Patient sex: M
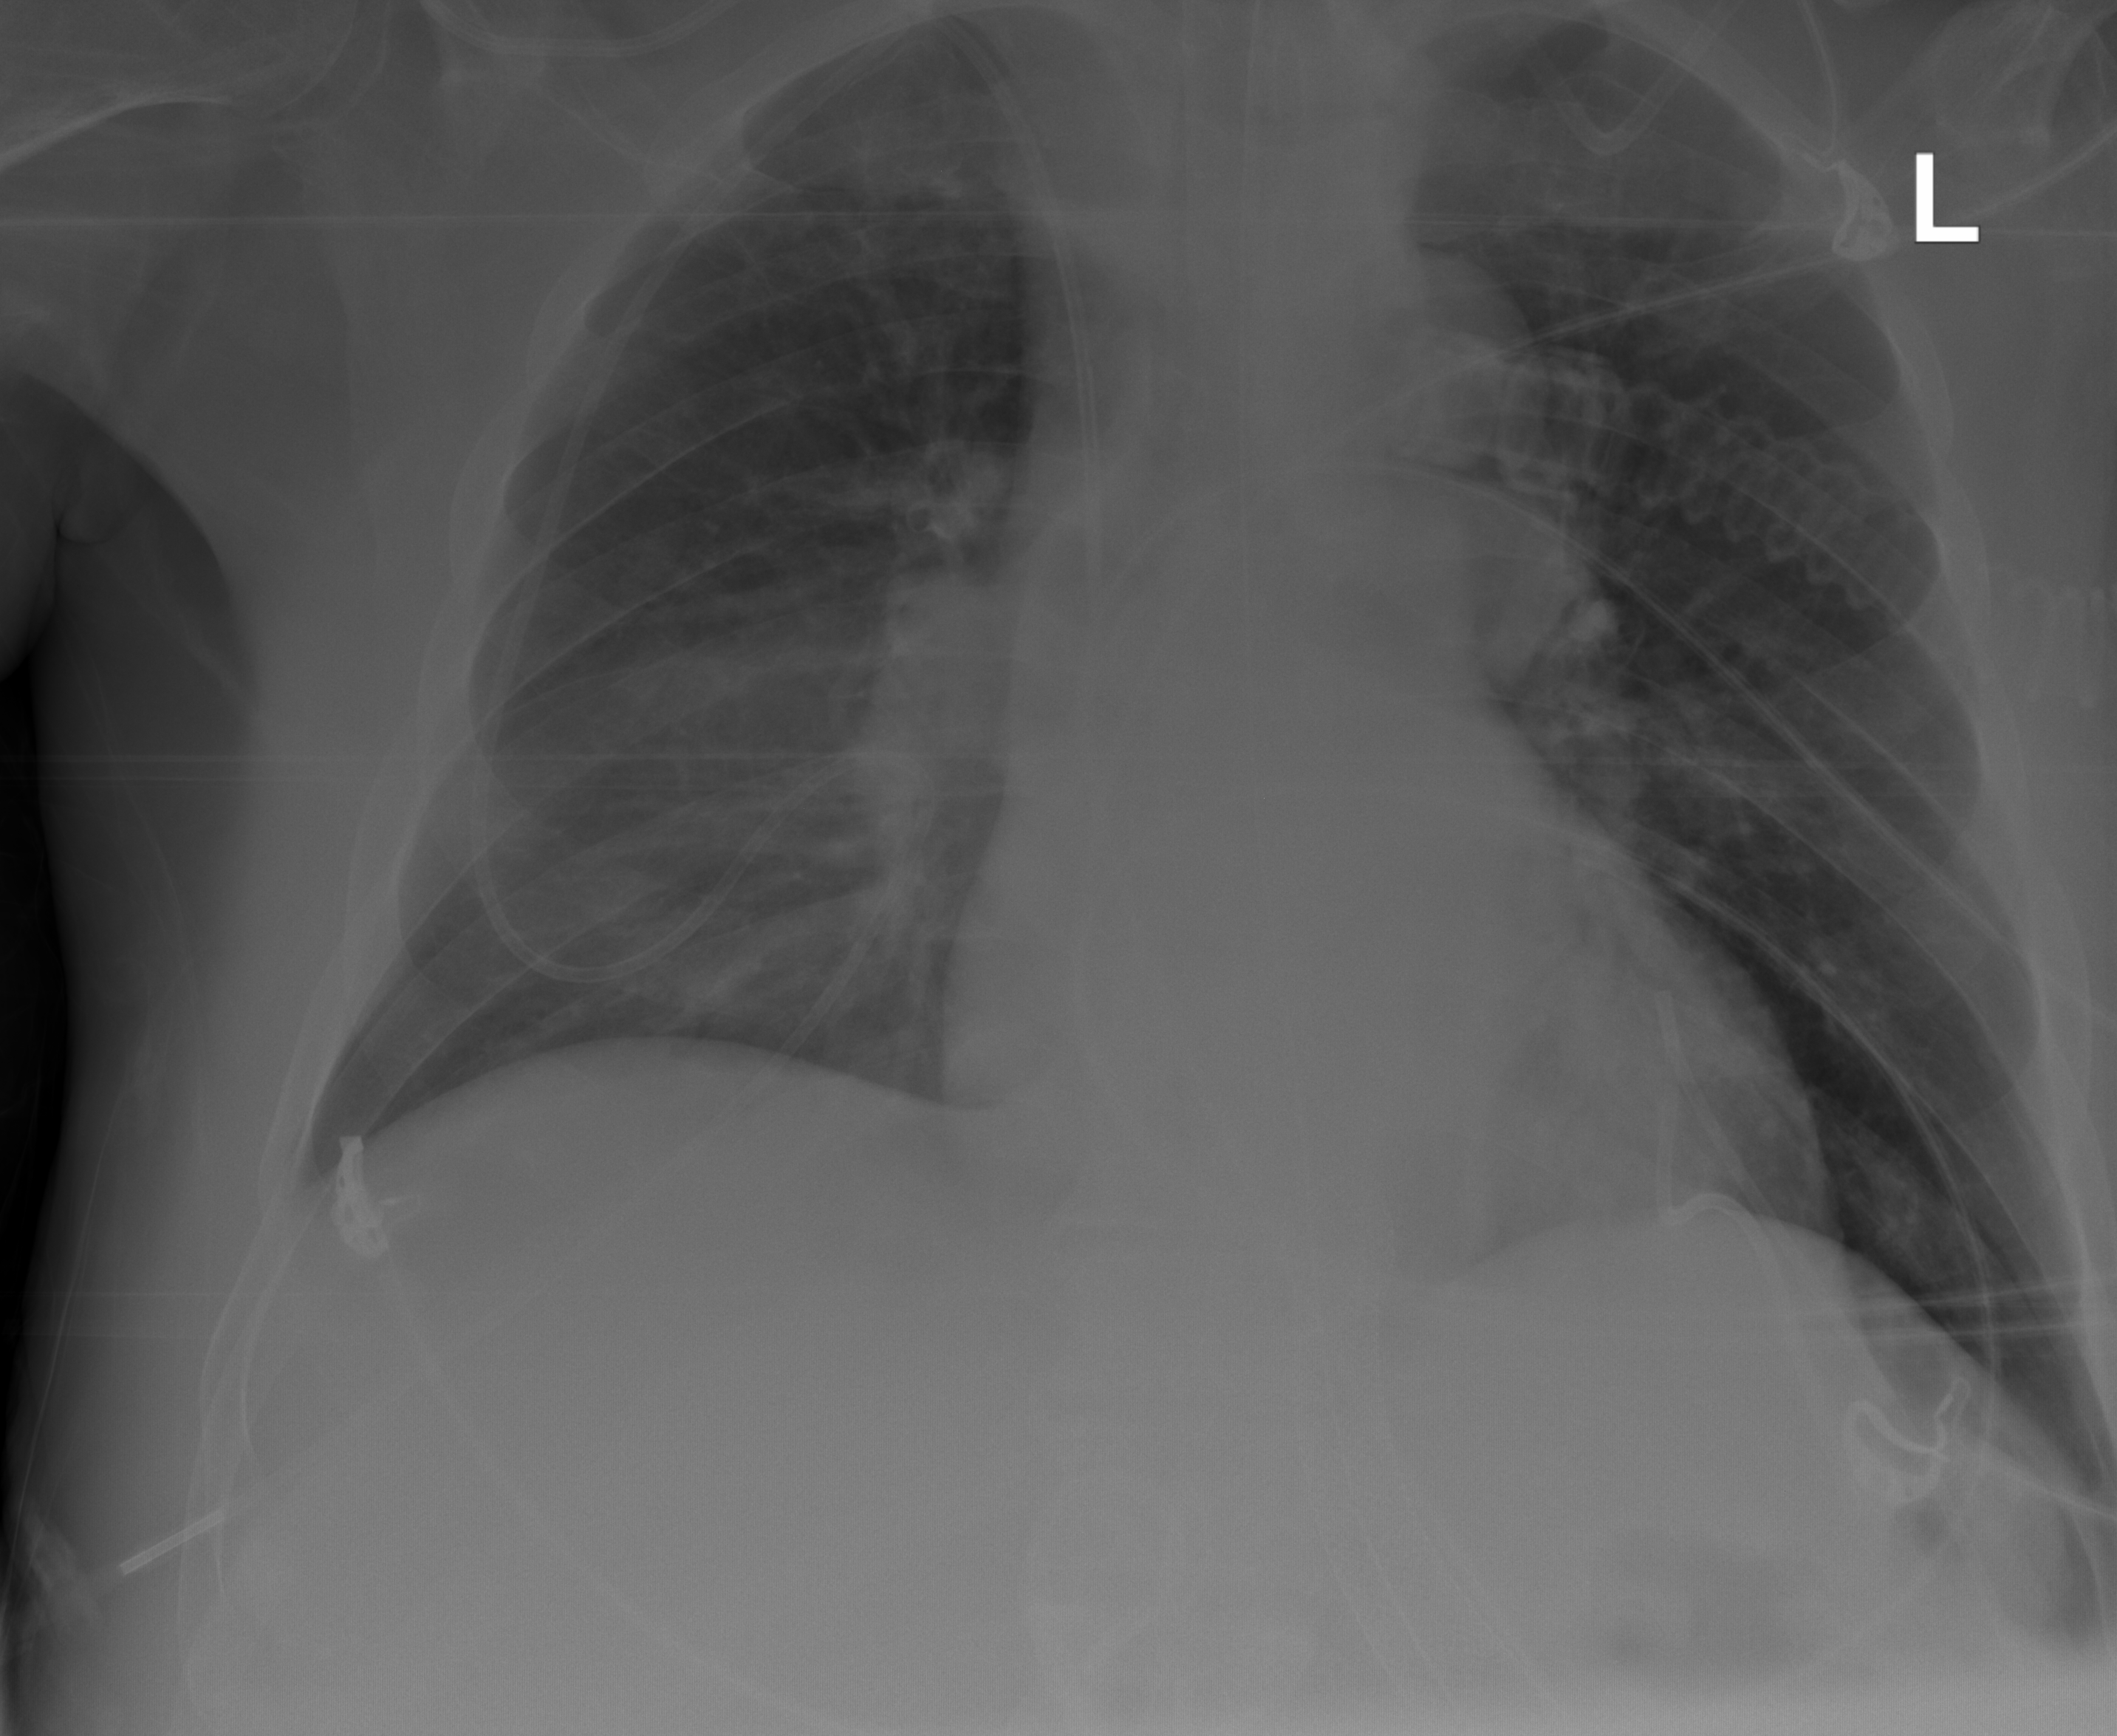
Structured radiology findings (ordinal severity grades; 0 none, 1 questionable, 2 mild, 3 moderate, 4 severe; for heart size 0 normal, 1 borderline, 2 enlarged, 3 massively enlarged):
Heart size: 1
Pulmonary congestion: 0
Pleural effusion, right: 3
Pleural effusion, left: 1
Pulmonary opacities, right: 0
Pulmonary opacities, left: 0
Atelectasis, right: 2
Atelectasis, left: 0